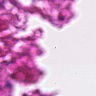
Metastatic tissue present: no